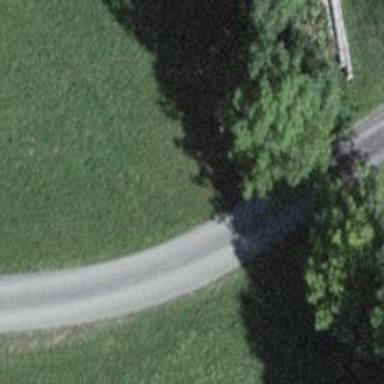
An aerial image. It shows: Well-maintained track road of grade 1.